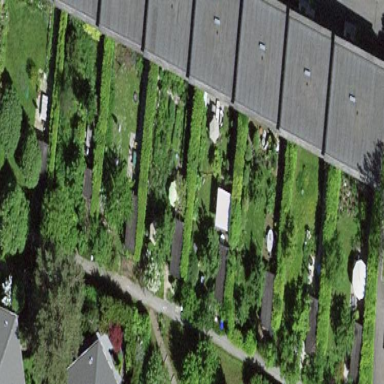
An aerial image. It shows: Garden area designated for leisure land.